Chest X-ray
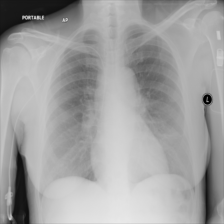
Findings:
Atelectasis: negative
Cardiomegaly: negative
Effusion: negative
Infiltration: negative
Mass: negative
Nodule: negative
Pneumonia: negative
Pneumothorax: negative
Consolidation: negative
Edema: negative
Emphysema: negative
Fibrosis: negative
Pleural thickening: negative
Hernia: negative